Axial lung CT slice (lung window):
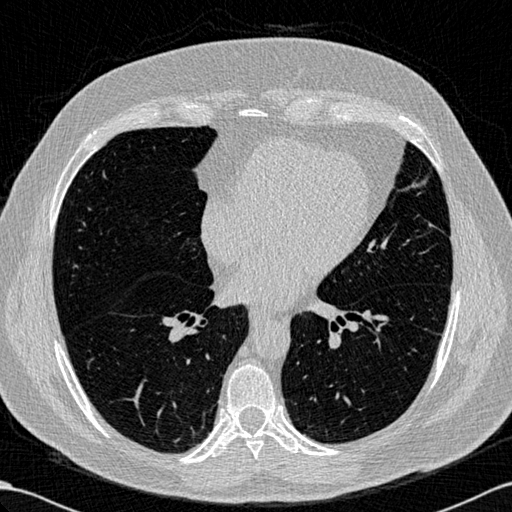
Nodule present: no